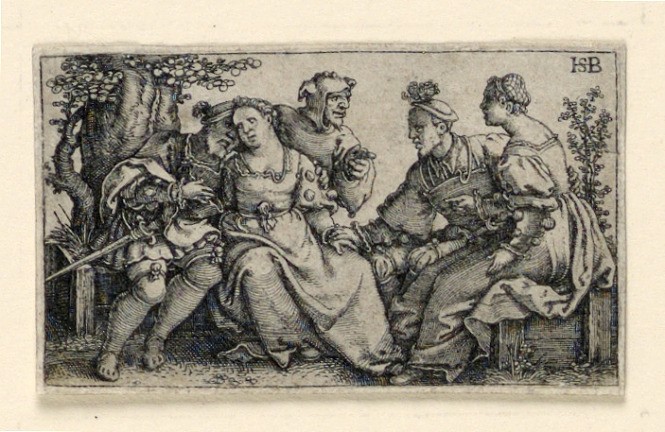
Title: Two Couples and the Buffoon
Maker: Hans Sebald Beham, German, 1500–1550
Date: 1535
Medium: Engraving on laid paper
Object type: print
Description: Horizontal rectangle. A landscape with five figures. A couple is seated at left, facing the spectator; at right, another couple, seated, seen in profile. A buffoon stands behind the couple at left.